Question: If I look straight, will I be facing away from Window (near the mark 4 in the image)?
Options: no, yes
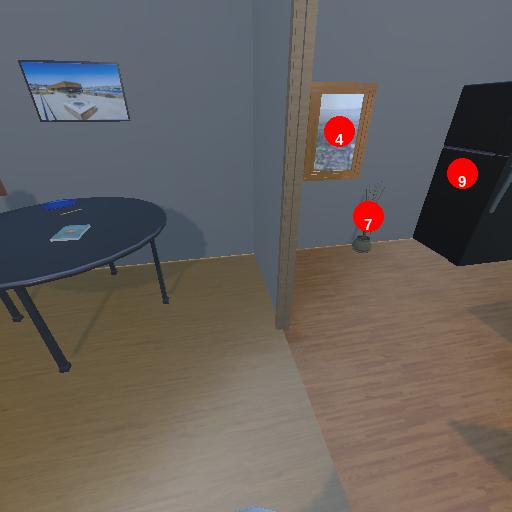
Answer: no